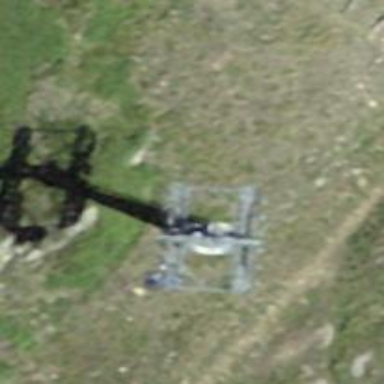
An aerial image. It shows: Pylon for aerialway.